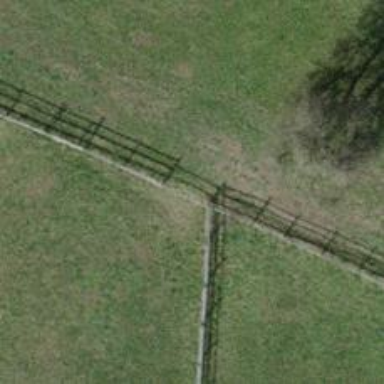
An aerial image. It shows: Fence.